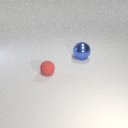
small red rubber sphere to the left of large blue metal sphere